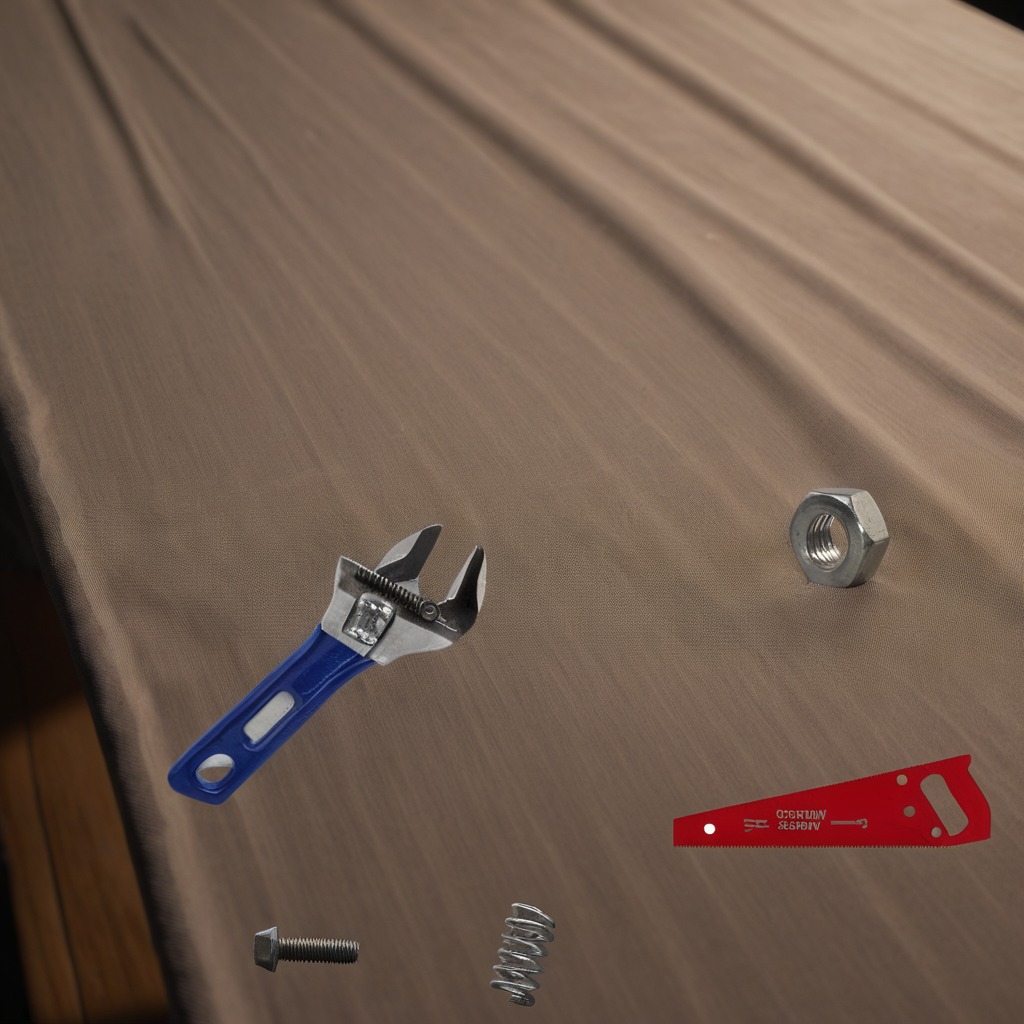
A machine screw, a coiled metal spring, a handheld metal saw, a metal nut, and a wrench are lying on a wooden table.